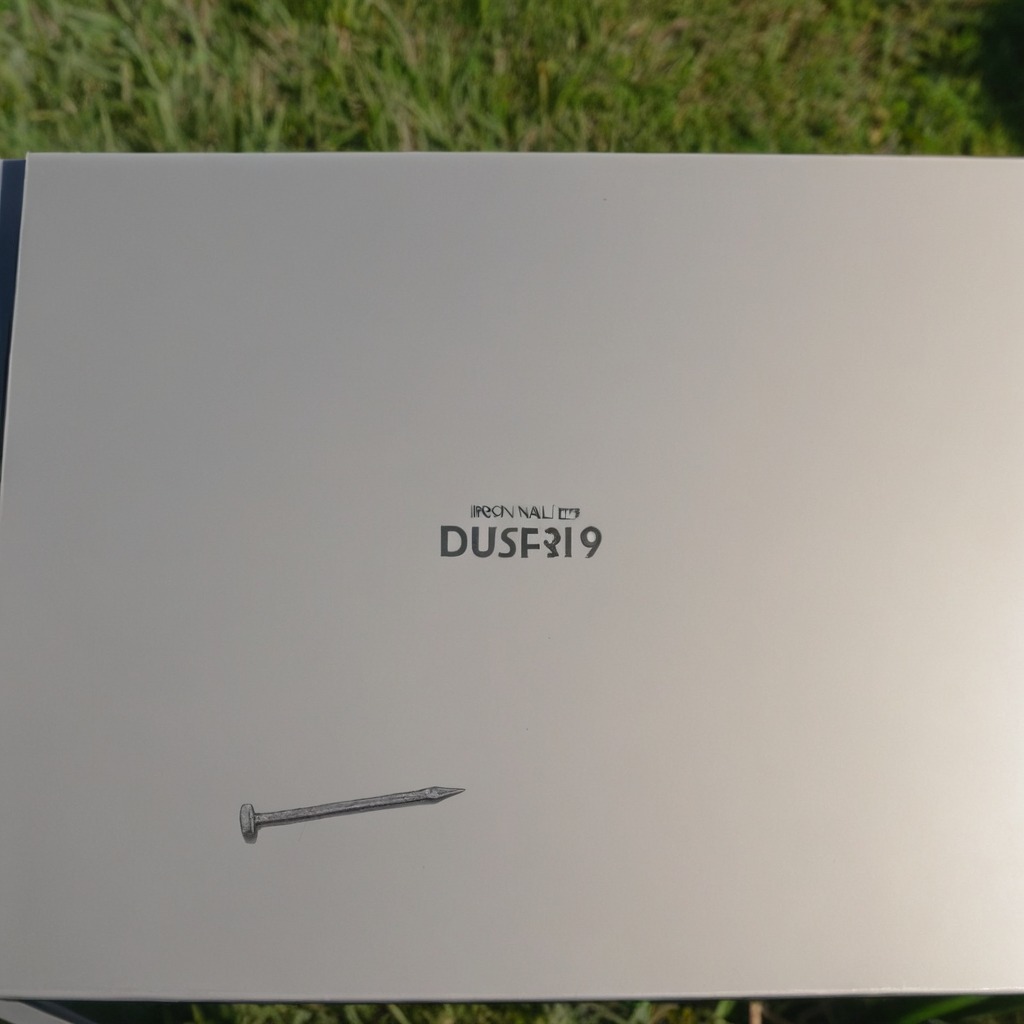
An iron nail is lying on a clean utility table in a temporary outdoor tool station afternoon light present textured surface